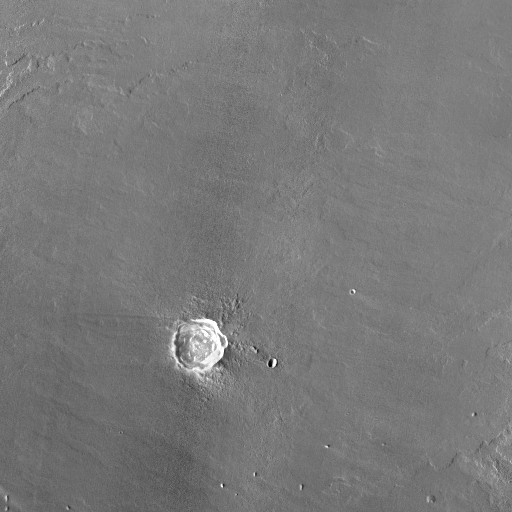
Crater classes present: Background, Other